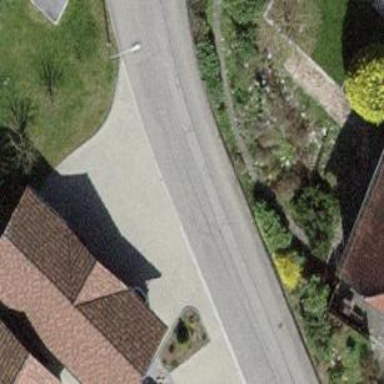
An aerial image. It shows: Group of garages.